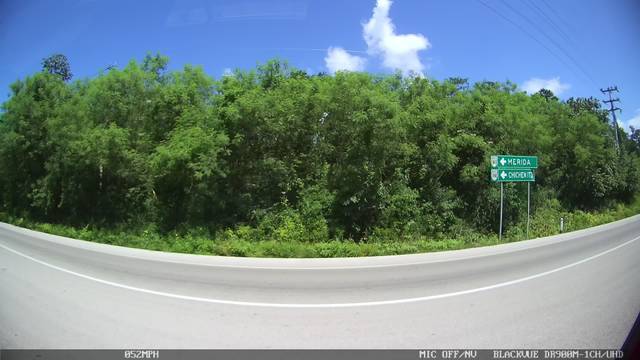
Region: Mexico
Coordinates: 20.671, -88.56